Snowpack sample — Loveland Pass, Silver Plume, Colorado, USA (2/11/26, 12:00 PM MST)
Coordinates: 39.663, -105.886
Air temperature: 35 °F
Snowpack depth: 82 cm
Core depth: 30 cm
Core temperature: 23 °F
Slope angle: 13°, slope face: 12°
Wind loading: high
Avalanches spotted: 1
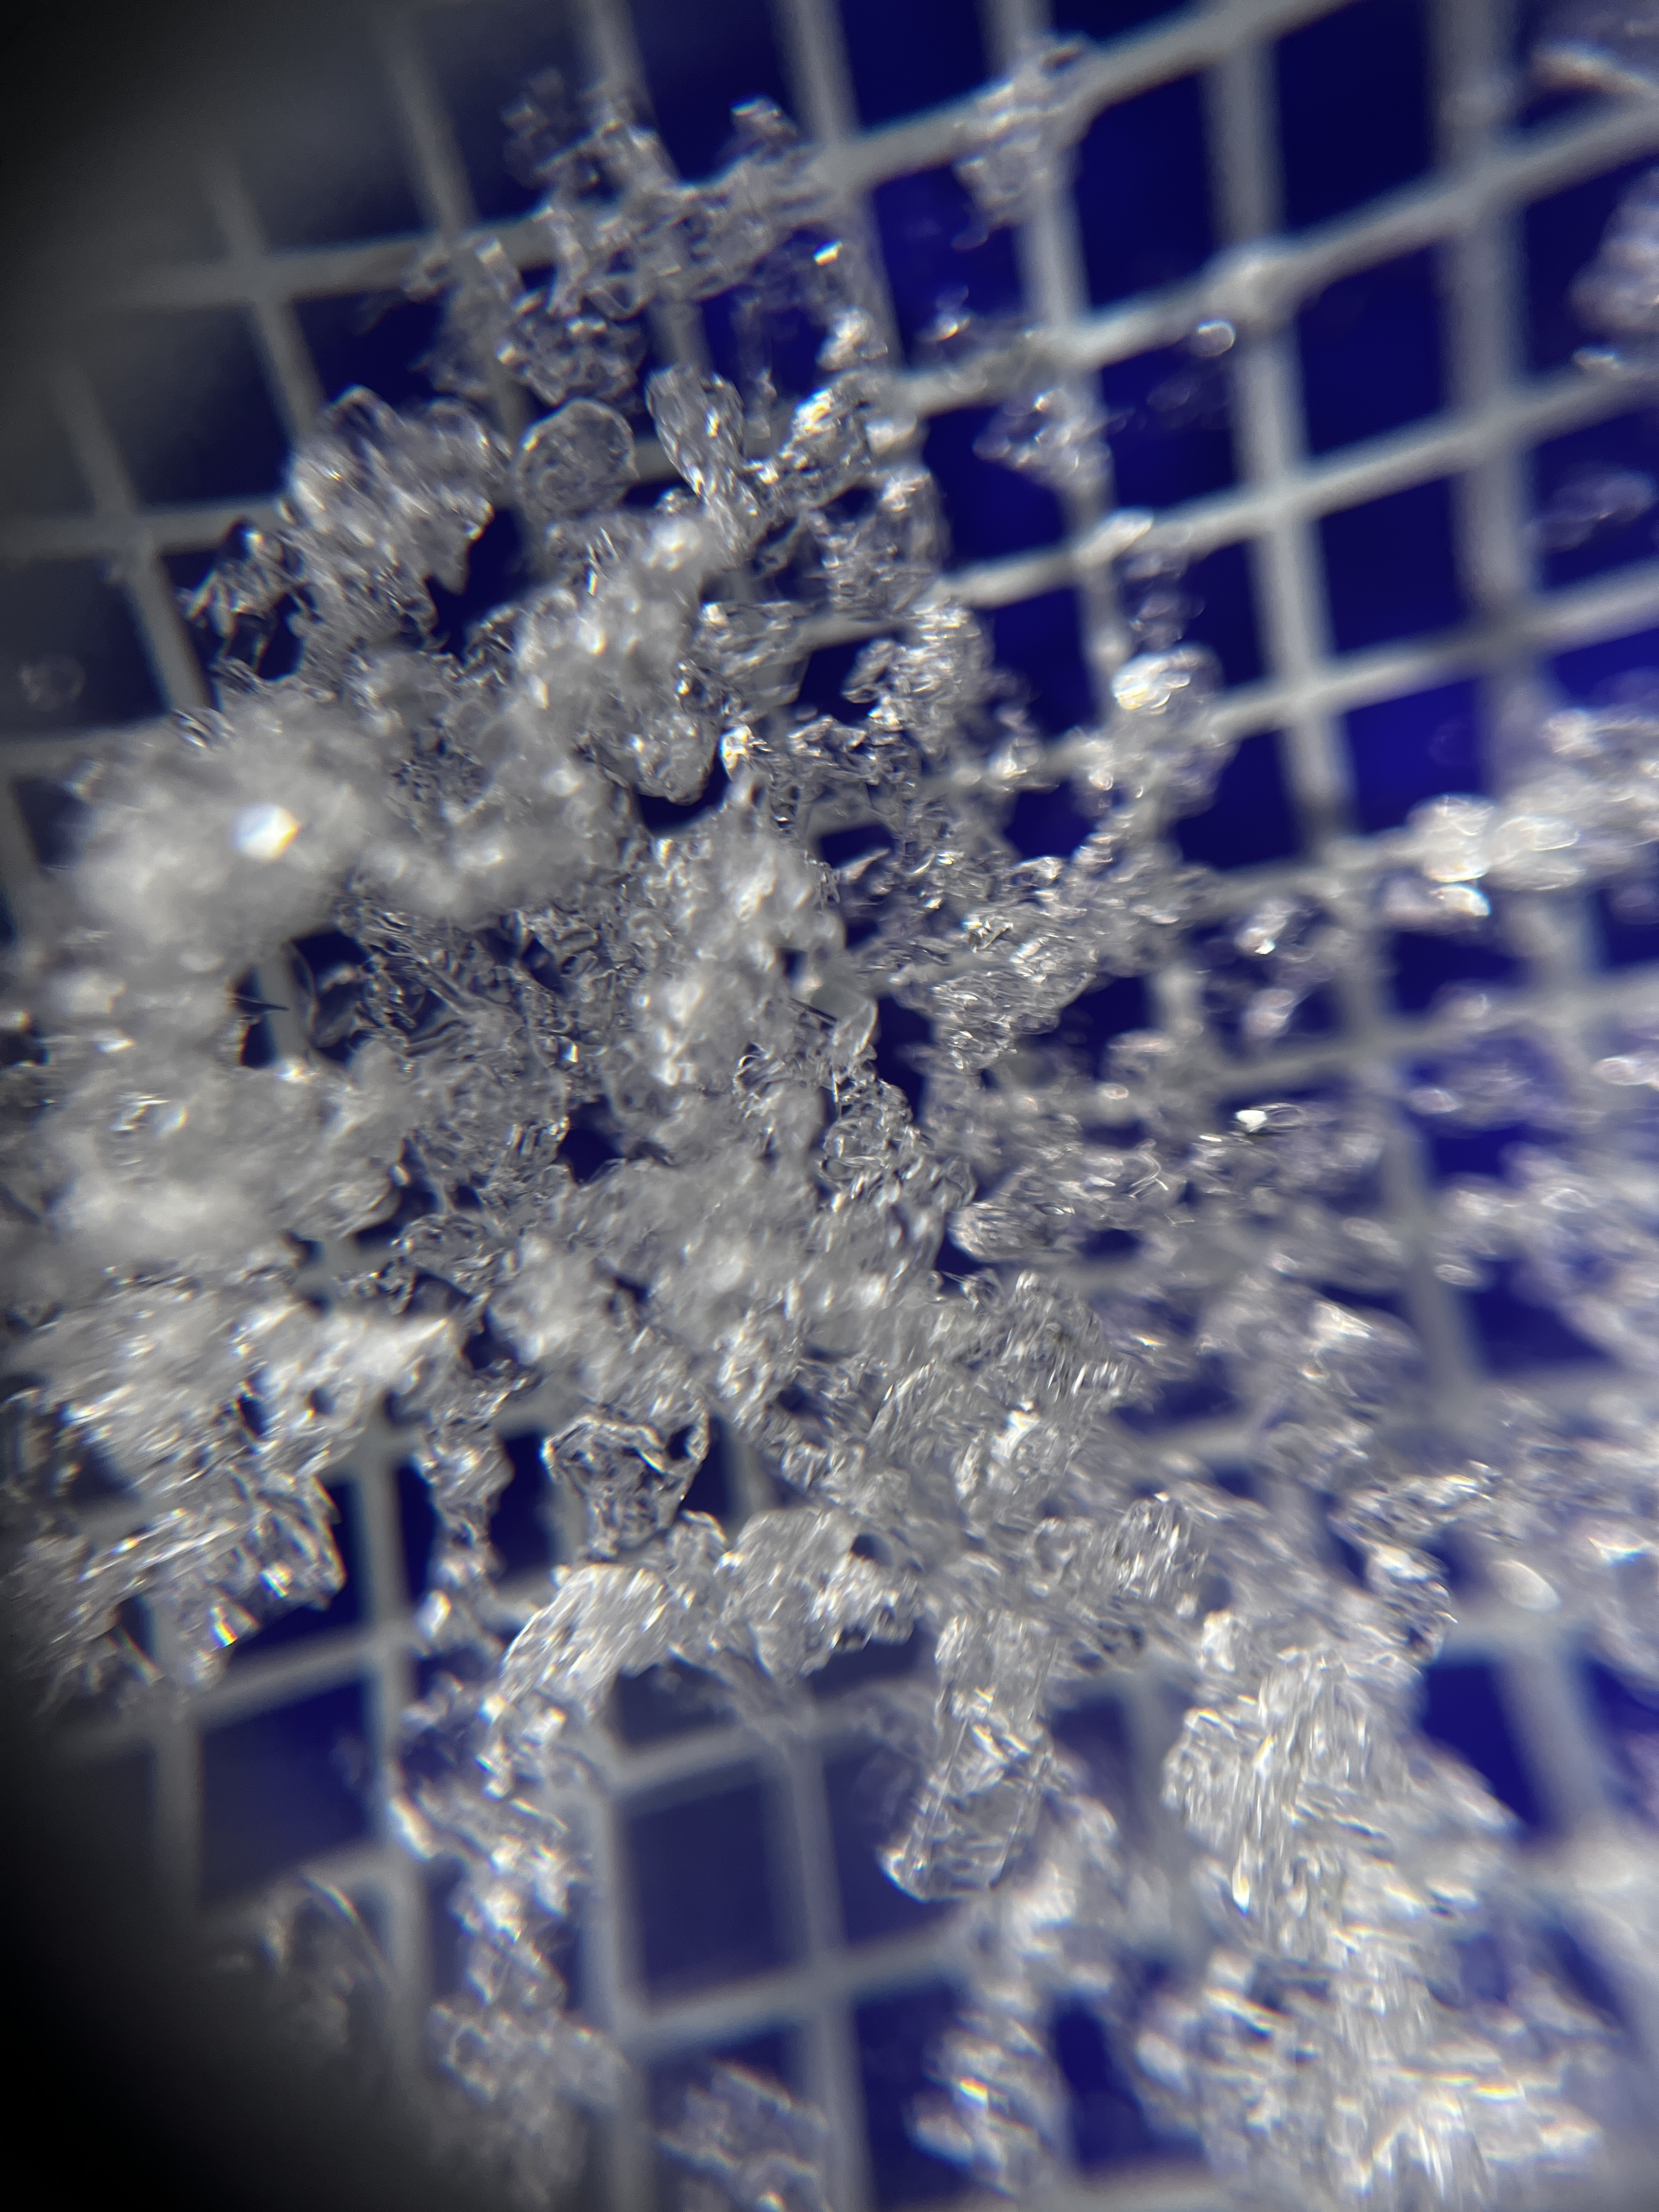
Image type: magnified_profile
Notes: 1 small avalanche spotted on the north side of the bowl, lots of wind loading